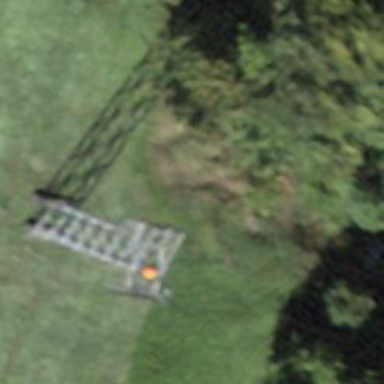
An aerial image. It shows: Pylon for aerialway.